Question: I followed this example i found online, but it is not working
<URL>
co counter displays, it does create the counter.txt file
i am testing t on localhost in chrome
herewith my code:
'''
<!doctype html>
<html>
<head>
<meta charset="utf-8">
<title>Login Form</title>
</head>
<body background="images/stockvault.jpg">
<b><ul>THIS IS A WORK IN PROGRESS</ul></b>
<br />
<br />
<img alt="hit counter" src="php/counter.php" />
<br />
<br />
</body>
</html>
'''
then my php file:
'''
<?php
session_start();
$counter_name = "counter.txt";
// Check if a text file exists. If not create one and initialize it to zero.
if (!file_exists($counter_name)) {
$f = fopen($counter_name, "w");
fwrite($f,"0");
fclose($f);
}
// Read the current value of our counter file
$f = fopen($counter_name,"r");
$counterVal = fread($f, filesize($counter_name));
fclose($f);
// Has visitor been counted in this session?
// If not, increase counter value by one
if(!isset($_SESSION['hasVisited'])){
$_SESSION['hasVisited']="yes";
$counterVal++;
$f = fopen($counter_name, "w");
fwrite($f, $counterVal);
fclose($f);
}
$counterVal = str_pad($counterVal, 5, "0", STR_PAD_LEFT);
$chars = preg_split('//', $counterVal);
// Change directory
chdir("../");
// Get current directory
//echo getcwd();
chdir("images");
$im = imagecreatefrompng("images.png");
$src1 = imagecreatefrompng("$chars[1].png");
$src2 = imagecreatefrompng("$chars[2].png");
$src3 = imagecreatefrompng("$chars[3].png");
$src4 = imagecreatefrompng("$chars[4].png");
$src5 = imagecreatefrompng("$chars[5].png");
imagecopymerge($im, $src1, 0, 0, 0, 0, 56, 75, 100);
imagecopymerge($im, $src2, 60, 0, 0, 0, 56, 75, 100);
imagecopymerge($im, $src3, 120, 0, 0, 0, 56, 75, 100);
imagecopymerge($im, $src4, 180, 0, 0, 0, 56, 75, 100);
imagecopymerge($im, $src5, 240, 0, 0, 0, 56, 75, 100);
header('Content-Type: image/png');
echo (imagepng($im));
imagedestroy($im);
?>
'''
output is:

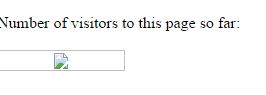
Answer: You forgot this part of the code in the beginning of your PHP code, at least in your copy&paste.
'''
session_start();
$counter_name = "counter.txt";
'''
You need the session_start() to handle $_SESSION variables, and asign the generated file counter.txt to $counter_name